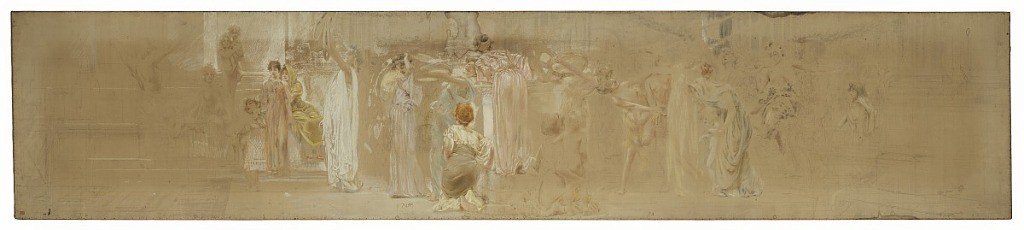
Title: Study for a Procession, “Vintage Festival,” Mendelssohn Glee Club, New York, NY
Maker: Robert Frederick Blum, American, 1857–1903
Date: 1895–1898
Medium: Graphite, pastel crayon, brush and wash on canvas
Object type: Drawing
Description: Male and female figures in procession through an arcade with columns and pedestals.